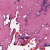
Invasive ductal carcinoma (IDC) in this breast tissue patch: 0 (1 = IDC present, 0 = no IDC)